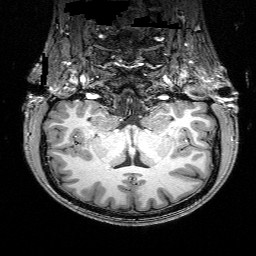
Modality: T1w
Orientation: sagittal
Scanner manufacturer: siemens
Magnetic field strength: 3 T
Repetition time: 0.02 s
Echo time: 0.005 s